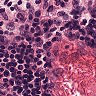
Metastatic tissue present: no